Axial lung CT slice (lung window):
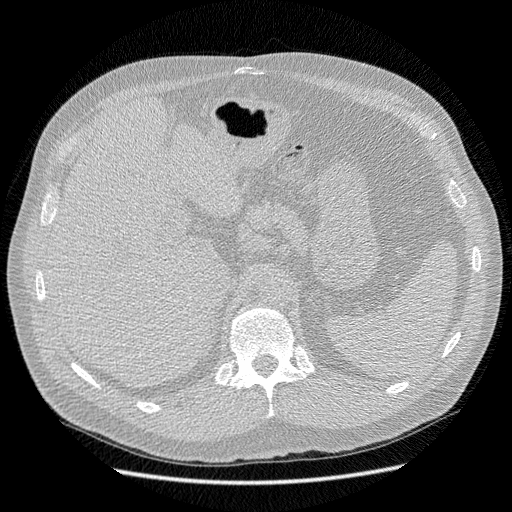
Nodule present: no